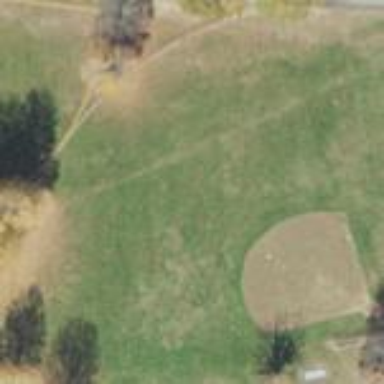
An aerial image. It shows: Softball pitch for leisure and sport activities.